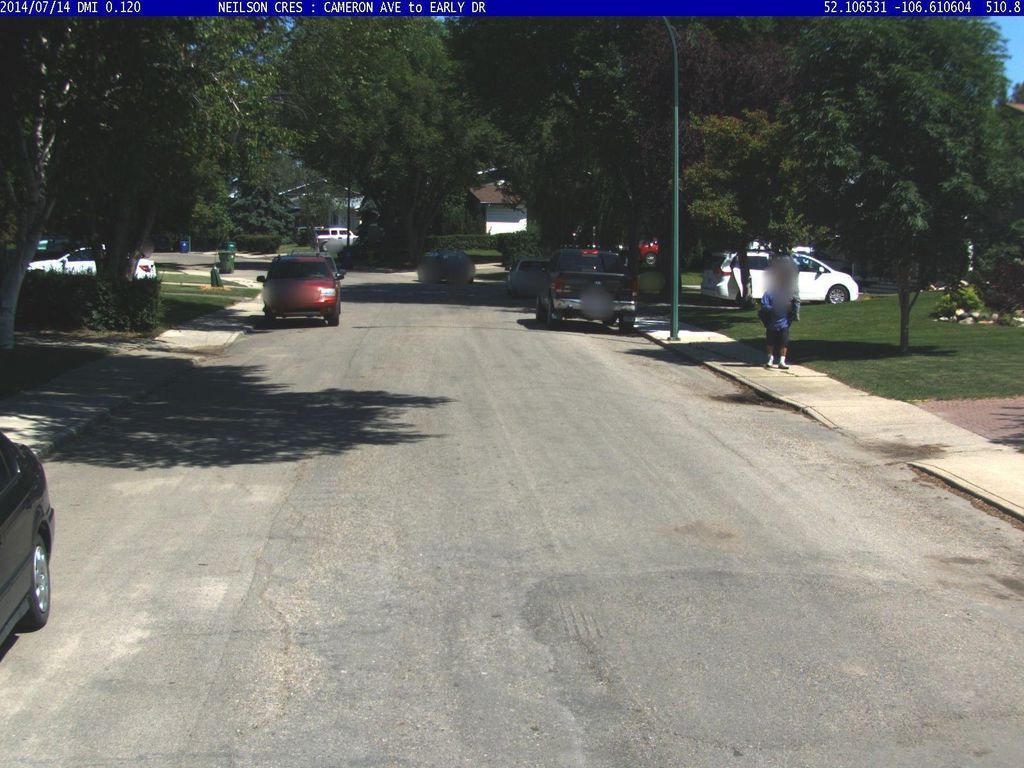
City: saskatoon